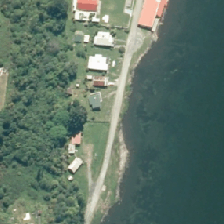
Land cover: urban_build_up